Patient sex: F
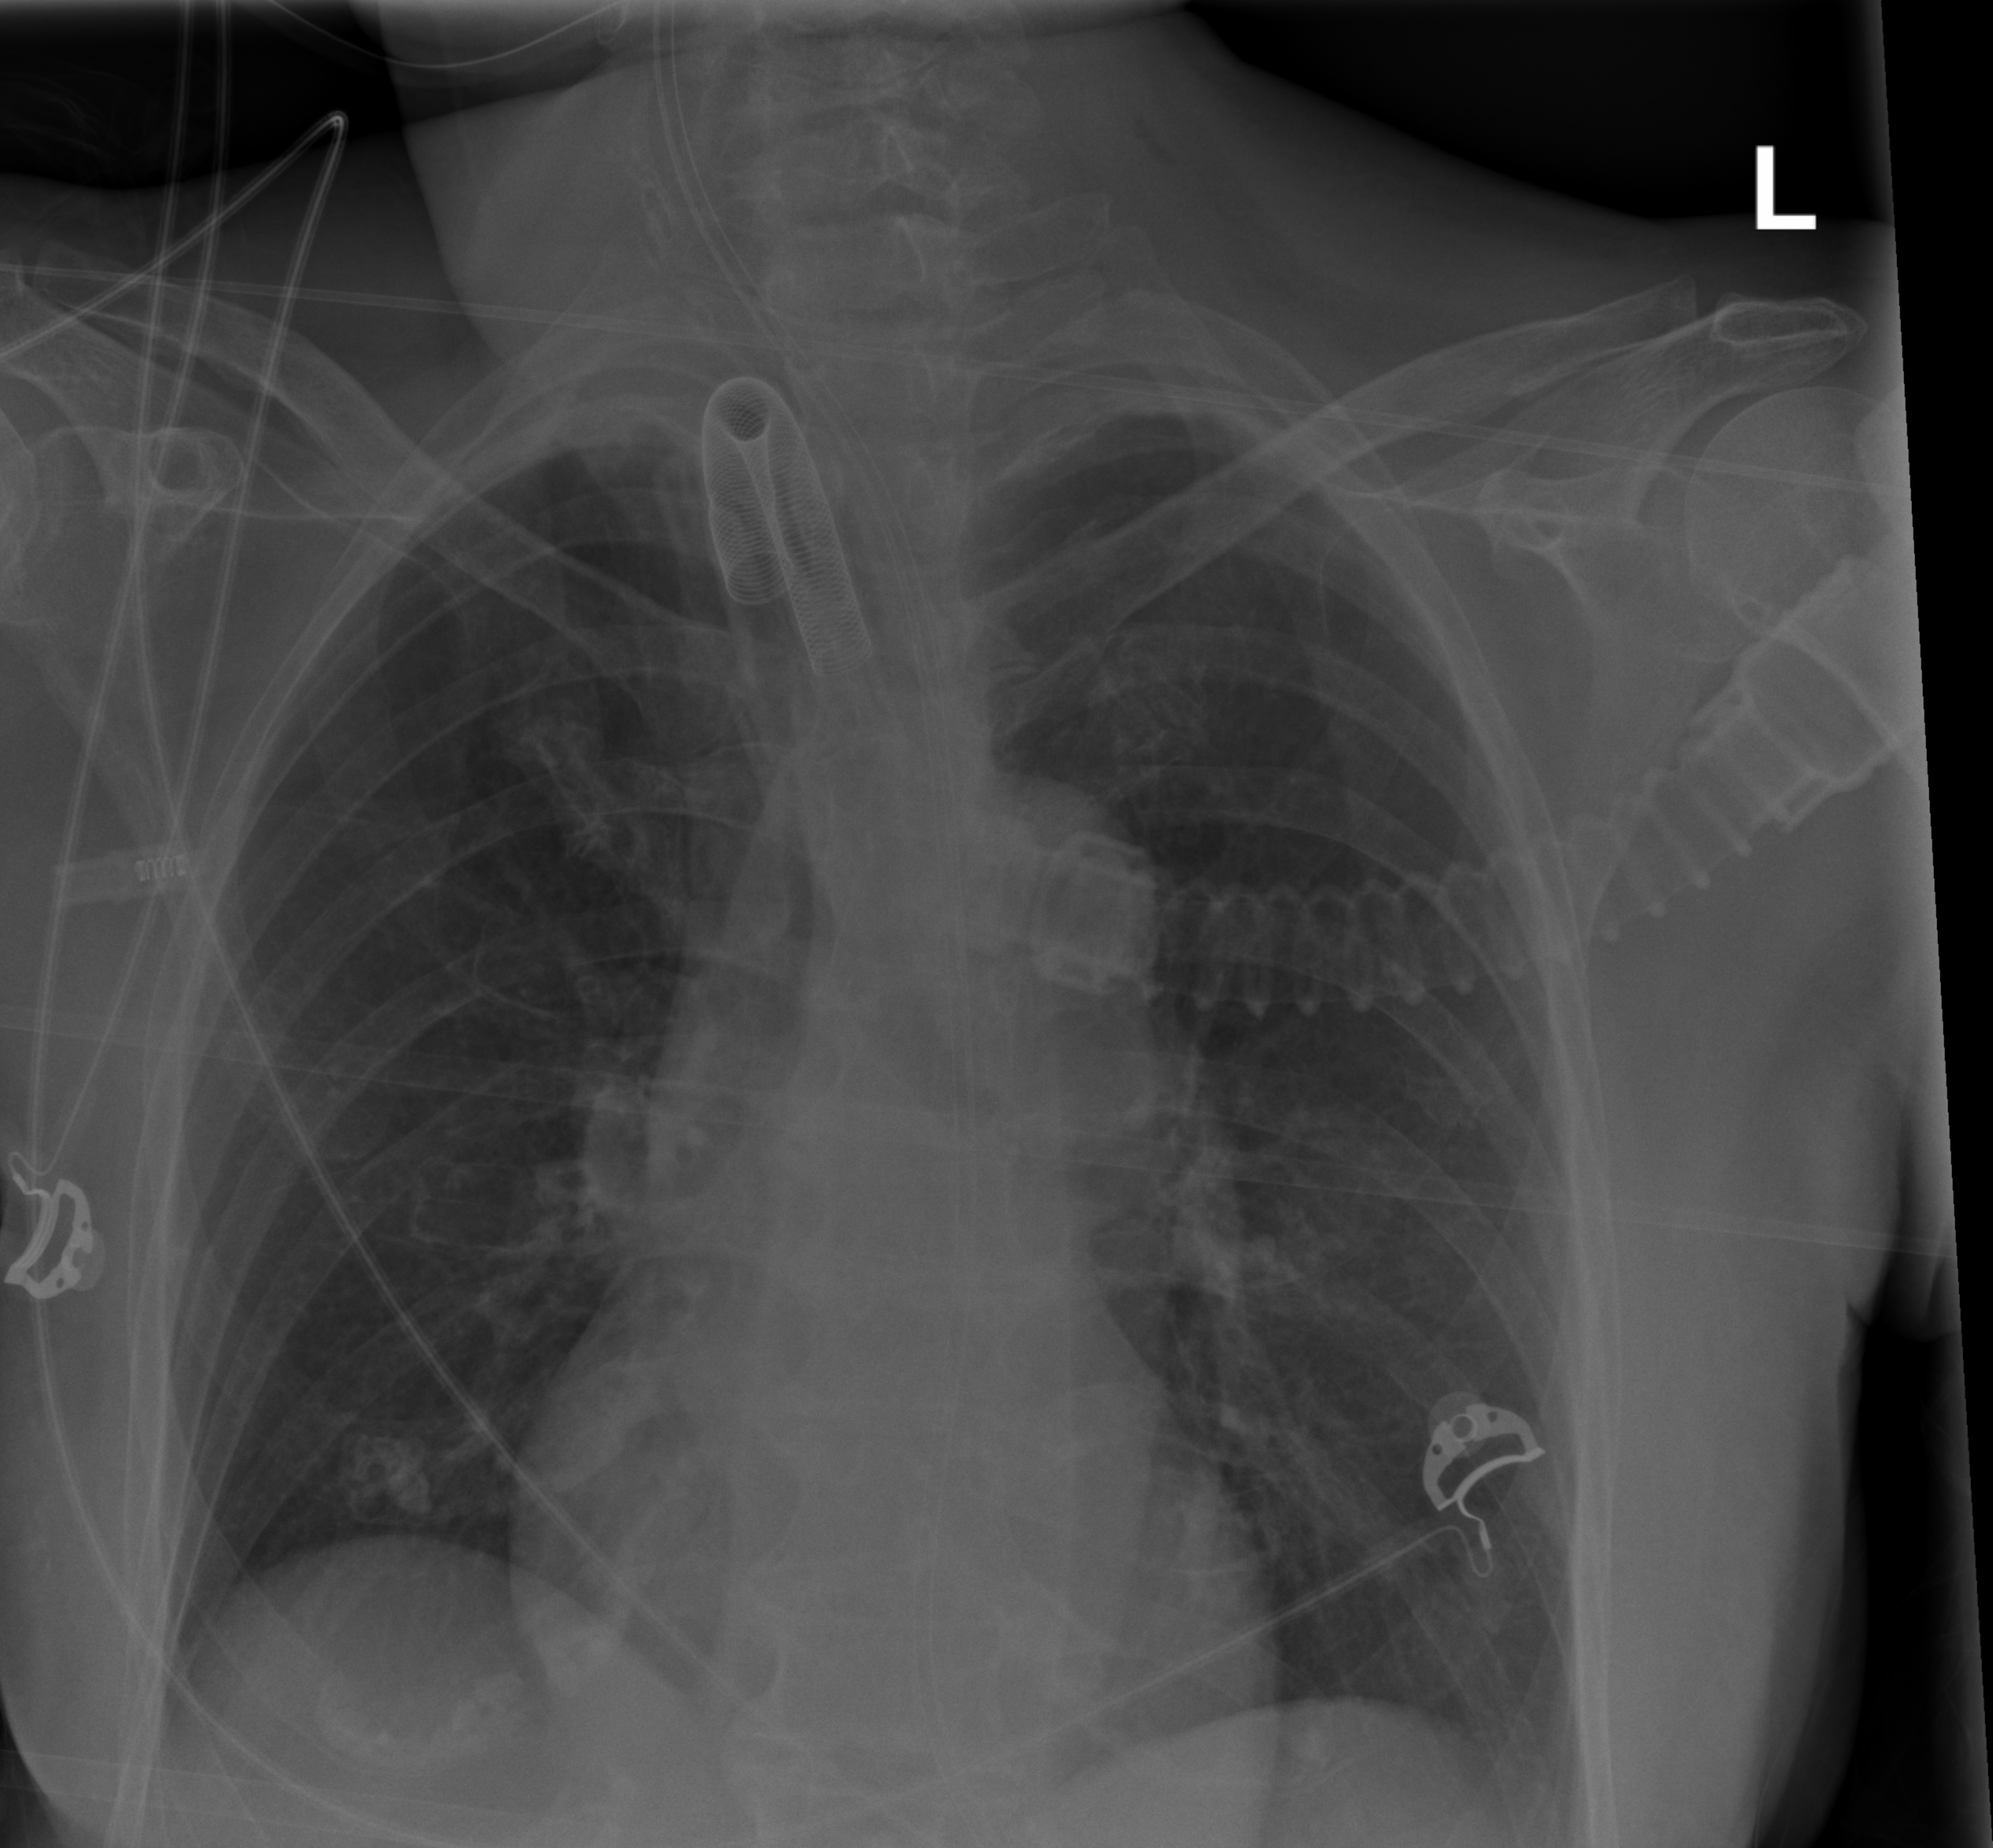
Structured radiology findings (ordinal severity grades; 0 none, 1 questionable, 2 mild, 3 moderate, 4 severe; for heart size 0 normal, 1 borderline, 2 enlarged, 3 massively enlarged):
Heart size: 0
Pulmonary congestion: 0
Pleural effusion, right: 0
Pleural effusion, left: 0
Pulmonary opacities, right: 0
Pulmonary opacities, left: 0
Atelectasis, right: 0
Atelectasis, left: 1